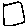
Label: square